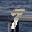
Label: 7